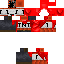
A male skeleton skin with dark skin, wearing brown helmet dressed in a red hoodie and red pants, featuring a closed mouth.